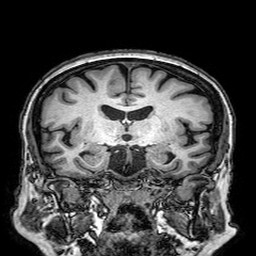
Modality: T1w
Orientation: sagittal
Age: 72
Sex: female
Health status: healthy
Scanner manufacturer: philips
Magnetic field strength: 3 T